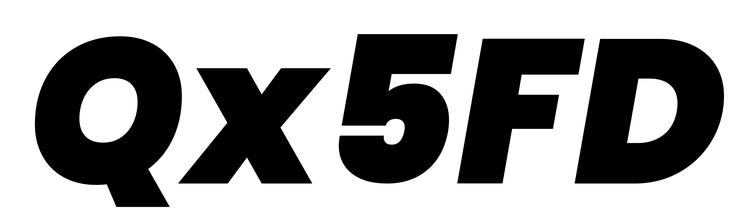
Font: Poppins-BlackItalic